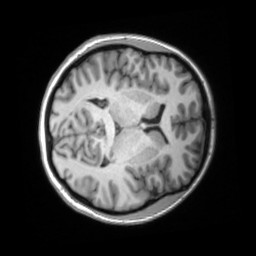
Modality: T1w
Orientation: axial
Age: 22
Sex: female
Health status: ill
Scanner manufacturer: siemens
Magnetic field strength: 3 T
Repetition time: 2.2 s
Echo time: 0.00157 s